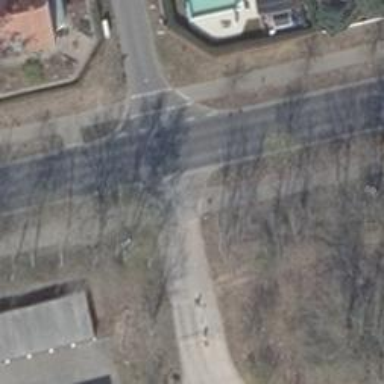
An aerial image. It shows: Road with "give way" sign.